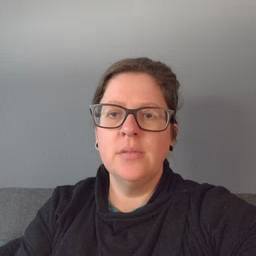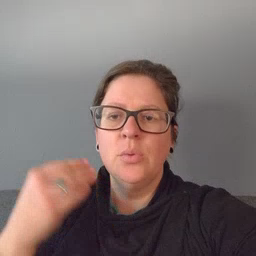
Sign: store